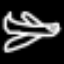
Label: airplane